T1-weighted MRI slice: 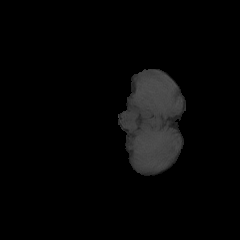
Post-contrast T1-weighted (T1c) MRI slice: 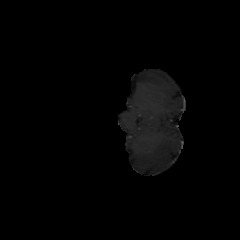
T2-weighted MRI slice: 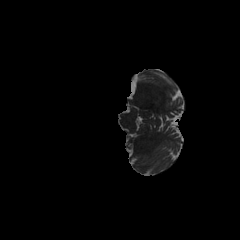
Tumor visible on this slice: no